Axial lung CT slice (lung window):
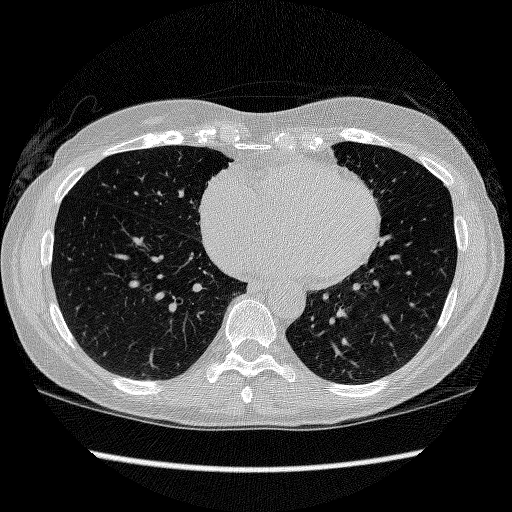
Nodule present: no